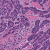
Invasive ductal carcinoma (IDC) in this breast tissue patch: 1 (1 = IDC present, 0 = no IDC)